Interaction volume radius: 10 \u00c5
Interaction volume height: 15 \u00c5
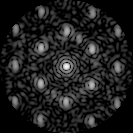
Disorder parameter: 0.4449